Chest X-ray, PA view. Patient: 43 years old, sex M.
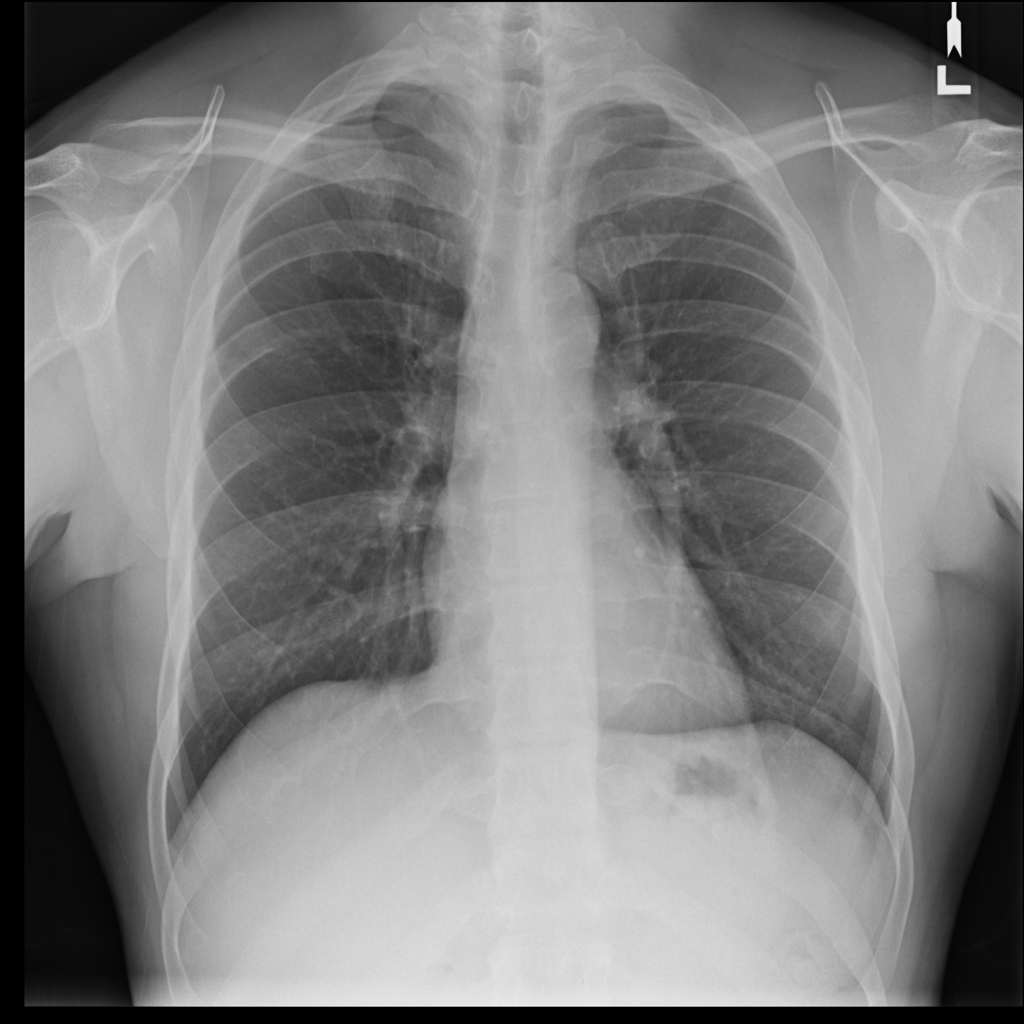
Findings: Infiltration